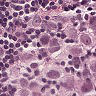
Metastatic tissue present: yes